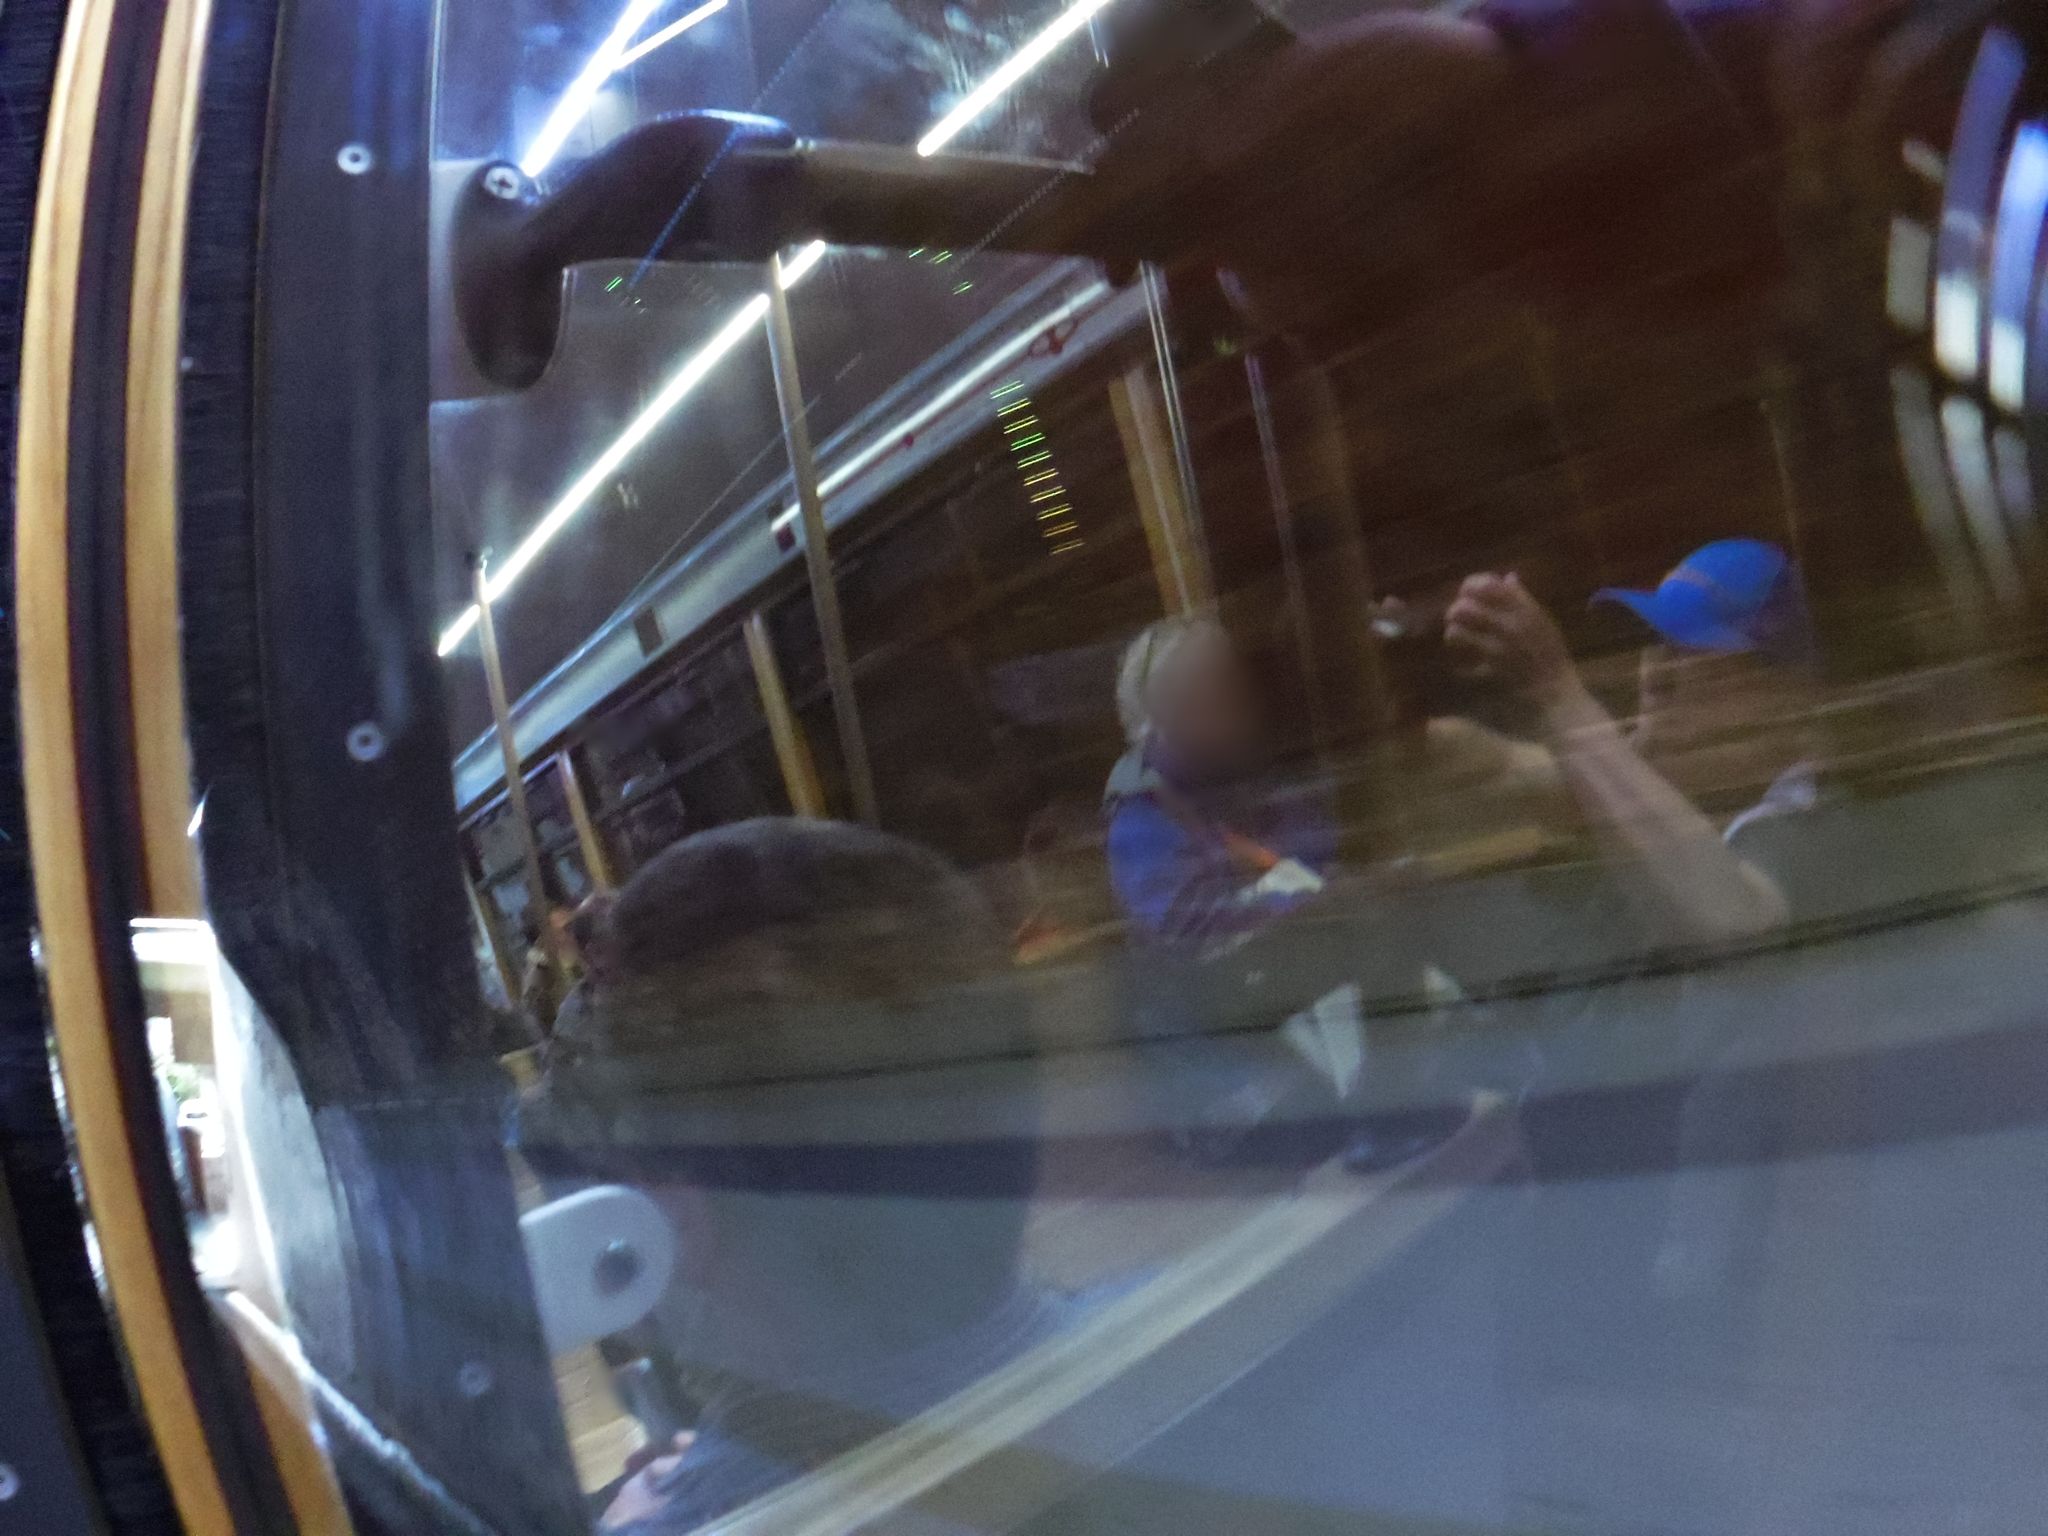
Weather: clear
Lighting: day
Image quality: slightly poor
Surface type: driving surface
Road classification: steps, service, path
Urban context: urban centre
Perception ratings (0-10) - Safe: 1.84, Lively: 7.75, Beautiful: 7.56, Boring: 3.33, Depressing: 5.89, Wealthy: 1.6